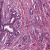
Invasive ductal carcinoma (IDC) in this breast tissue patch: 1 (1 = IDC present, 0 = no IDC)